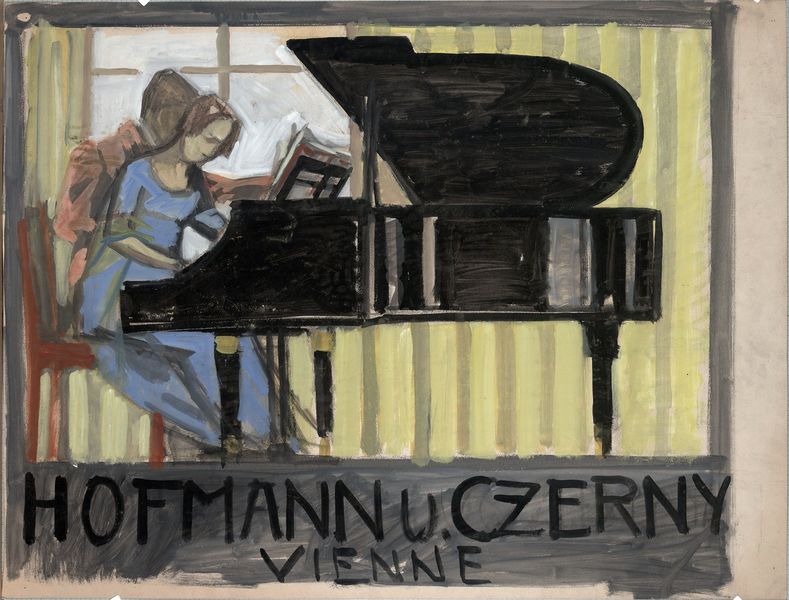
Titel: HOFMANN u CZERNY; VIENNE
Künstler: Johanna Kampmann-Freund
Standort: Wien
Institution: Albertina, Wien
Schlagwörter: blau, flügel, gemälde, mann, gelb, grün, sitzen, braun, elegant, fenster, frau, grau, kleid, pastell, schwarz, skizze, stuhl, zeichnung, rot, rahmen, bild, holzstuhl, vorhang, gewand, sessel, paar, bühne, konzert, musik, rosa, beine, liebe, düster, lehrer, noten, probe, üben, wasserfarbe, werbung, gardinen, tapete, spielen, inschrift, klavier, klavierspieler, musizieren, notenblatt, pianist, pianistin, piano, streifen, lack, podest, erotik, spiel, pärchen, tusche, offen, fensterkreuz, plakat, reklame, entwurf, wien, geöffnet, schüler, angespannt, hofmann, fau, gouache, luftig, klavierspielerin, notenbuch, angestrengt, klavierspielen, hoffmann, zugeneigt, mannn, blaues kleid, beziehung, pedal, umblättern, klavierkonzert, duett, klavierlehrer, klavierunterricht, notenblat, musikstück, gamma, vienna, a la prima, czerny, vienne, hofmann u czerny, komnzert, ntenbuch, werbing, klasvier, pinaist, übergriffigkeit